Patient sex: M
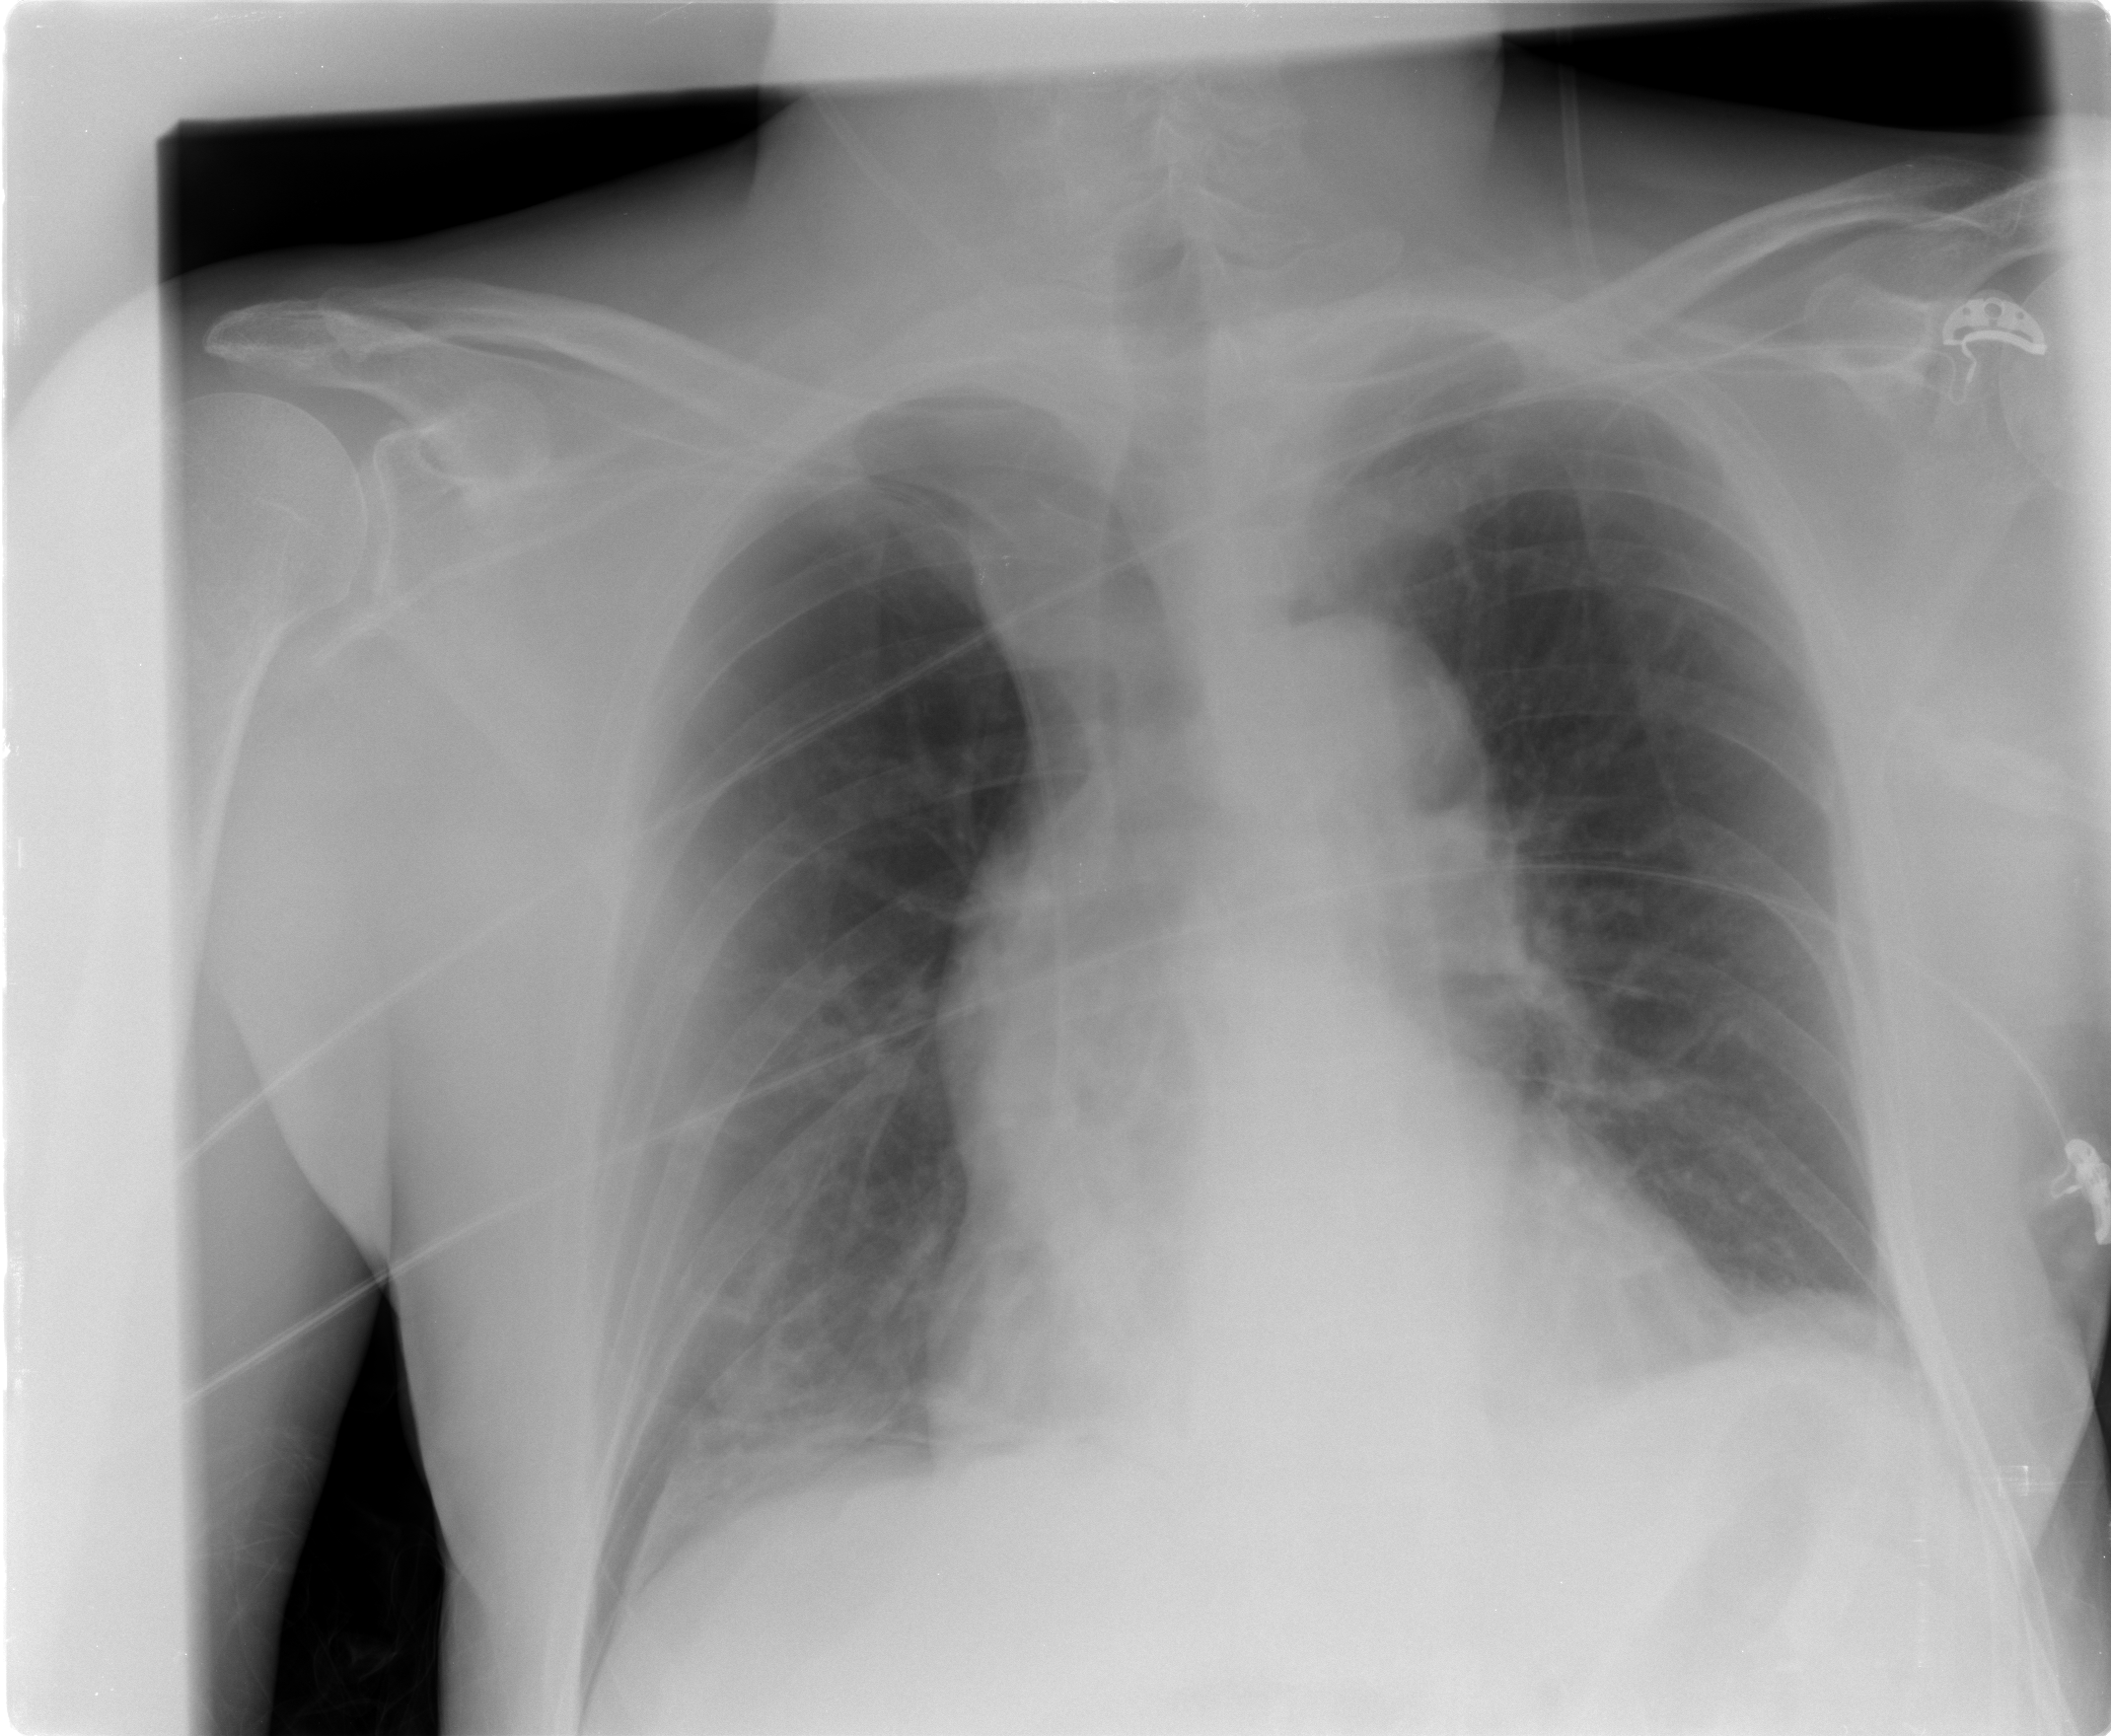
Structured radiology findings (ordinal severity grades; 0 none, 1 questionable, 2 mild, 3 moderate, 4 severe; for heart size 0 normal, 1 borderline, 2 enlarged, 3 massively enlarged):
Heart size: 0
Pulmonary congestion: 0
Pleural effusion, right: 0
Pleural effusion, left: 0
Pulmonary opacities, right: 0
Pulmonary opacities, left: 0
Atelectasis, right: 2
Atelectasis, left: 2